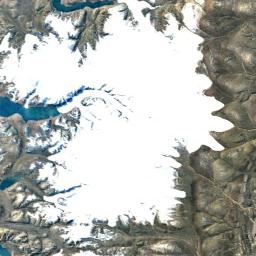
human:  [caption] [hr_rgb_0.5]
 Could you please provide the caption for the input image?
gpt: A lot of snow is on the snowberg .

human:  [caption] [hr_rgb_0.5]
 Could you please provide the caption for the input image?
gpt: In the mountains of the snow mountain, Only the peak of the mountain is covered by snow, And there is a lake in the snow mountain .

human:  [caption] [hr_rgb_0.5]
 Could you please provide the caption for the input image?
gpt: The snow berg is next to the lake .

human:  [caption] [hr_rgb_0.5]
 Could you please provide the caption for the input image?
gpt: The snowberg is covered with snow and ice and some fiords are next to the snowberg .

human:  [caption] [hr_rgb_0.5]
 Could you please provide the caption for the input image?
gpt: There are much snow and two rivers on the snowberg .